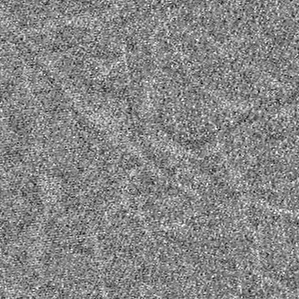
Label: frost